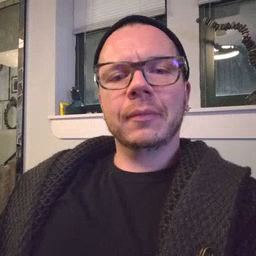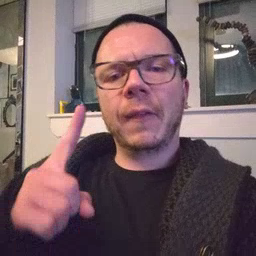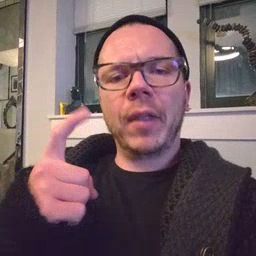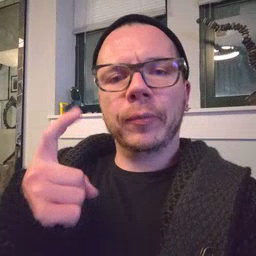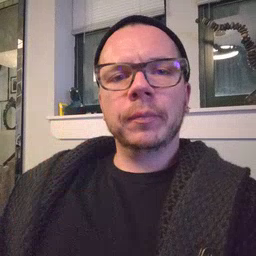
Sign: finger